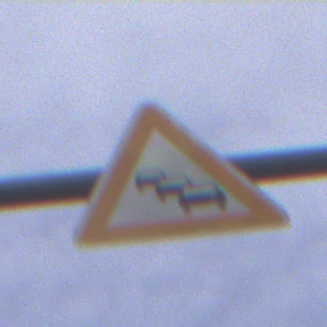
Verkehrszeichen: Stau
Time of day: MorningAfternoon
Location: Outdoor (Suburban)
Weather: PartlyCloudy
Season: NotSpecified
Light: Natural